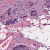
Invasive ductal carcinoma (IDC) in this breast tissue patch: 1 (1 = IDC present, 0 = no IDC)